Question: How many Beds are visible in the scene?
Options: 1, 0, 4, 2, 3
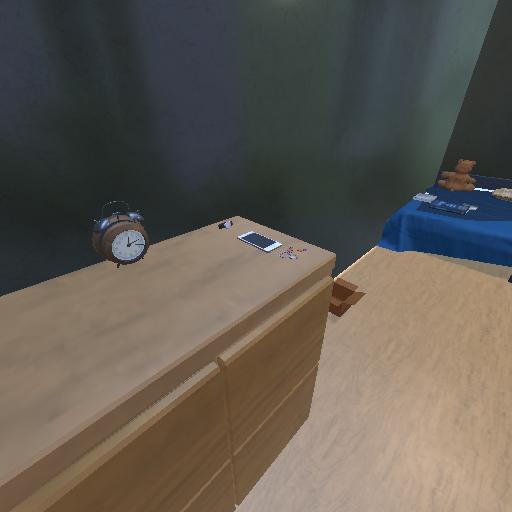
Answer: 1